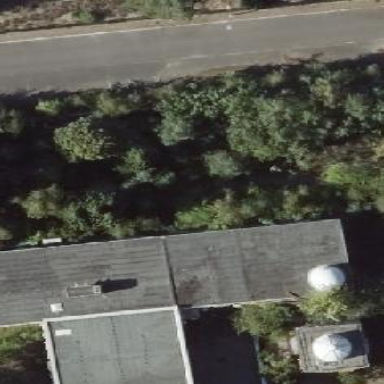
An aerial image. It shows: Service building.